Пожарный шланг массы $M$ и длины $L$ свёрнут в рулон радиуса. $R \ll L$. Центру рулона сообщают начальную горизонтальную скорость $v_0$ (и угловую скорость $v_0/R$), пока свободный конец шланга удерживают в фиксированной точке (см. рисунок ниже). Шланг разворачивается и становится прямым.  Петя и Полина (два ученика, изучающие физику) обсуждают, что происходит во время разворачивания. Они согласны с тем, что в некоторых отношениях упрощение анализа может быть оправдано: что, если начальная кинетическая энергия рулона намного больше его потенциальной энергии ($v_0\gg\sqrt{gR}$), то действием силы тяжести можно пренебречь; что шланг можно считать гибким; и что работой, необходимой для деформации шланга и преодоления как сопротивления воздуха, так и трения качения, можно пренебречь. Тем не менее, они считают, что важно исследовать вертикальное движение рулона в дополнение к более очевидному горизонтальному движению. Скорость раскручивающегося рулона постоянно увеличивается, и его ускорение явно сонаправлено с его скоростью. С другой стороны, равнодействующая горизонтальных внешних сил, действующих на рулон (сила трения и удерживающая сила на неподвижном конце шланга), направлено в противоположном направлении. Этот странный факт можно объяснить тем, что суммарный момент движущегося рулона (а следовательно и всей системы) равен \begin{equation} p(x) = m(x)v(x) = M(1-(x/L))\frac{v_0}{\sqrt{1-(x/L)}} = Mv_0\sqrt{1-(x/L)}, \end{equation} где $m(x) = M(1-(x/L))$ - масса куска рулона, находящегося в движении после того, как он прошёл расстояние $x$. Скорость $v(x)$ была определена с помощью закона сохранения энергии, пренебрегая гравитационными эффектами, и равна $v(x) = v_0/\sqrt{1-(x/L)}$. Видно, что с увеличением $x$ импульс рулона $p(x)$ уменьшается, что отражает тот факт, что масса движущегося рулона уменьшается быстрее увеличивается его скорость. Таким образом, направление результирующей силы $F(x)$, действующей на систему, противоположно направлению движения, а её значение равно \begin{equation} F(x) = \frac{dp}{dt} = \frac{dp}{dx}\frac{dx}{dx} = \frac{dp(x)}{x}v(x) = -\frac{Mv_0^2}{L}\frac{1}{2(1-(x/L))}. \end{equation} Петя (пользуясь законами сохранения энергии и массы) определил не только как зависят от пройденного расстояния $x$ масса рулона $m(x)$, его радиус $r(x)$ и его угловая скорость $\omega(x)$, но и также как зависит его момент инерции $I(x)$. Он также нашёл горизонтальную и вертикальную компоненты скорости центра масс рулона $v_x$ и $v_y$ (см. рисунок ниже). Все эти величины являются функциями от $x$, а следовательно и от времени $t$.  Петя утверждает: — Я нашёл $v_x$ и $v_y$, домножив их на мгновенное значение массы $m(x)$, я также нашёл компоненты импульса рулона $p_x$ и $p_y$, по скоростям изменения которых можно найти внешние силы $F$ и $N$. Далее он решил посчитать момент импульса $J$ всей этой странной системы, а также скорость его изменения, и таким образом проверить, будут ли крутящие моменты, вызванные внешними силами, создавать именно такую скорость изменения, т.е. проверить, будет ли выполняться $\tau_{вн} = dJ/dt$. Поскольку и центр рулона, и центр масс всей системы ускоряются, он выразил формулы для момента импульса и крутящих моментов не относительно этих точек, а относительно неподвижной точки P, неподвижного конца шланга. К своему великому удивлению, он обнаружил, что, хотя суммарный крутящий момент внешних сил равен нулю, момент импульса системы не остается постоянным, а $\textit{меняется со временем}$! После того, как он в сотый раз перепроверил свои расчеты, он был близок к тому, чтобы заявить: — В этой системе не выполняется основной закон динамики вращательного движения. Полина, однако, думала иначе! Она утверждала, что в методе, который использовал Питер, была ошибка, поскольку он применил хорошо известную стандартную формулу к ситуации, к которой она неприменима.
Кто был прав?
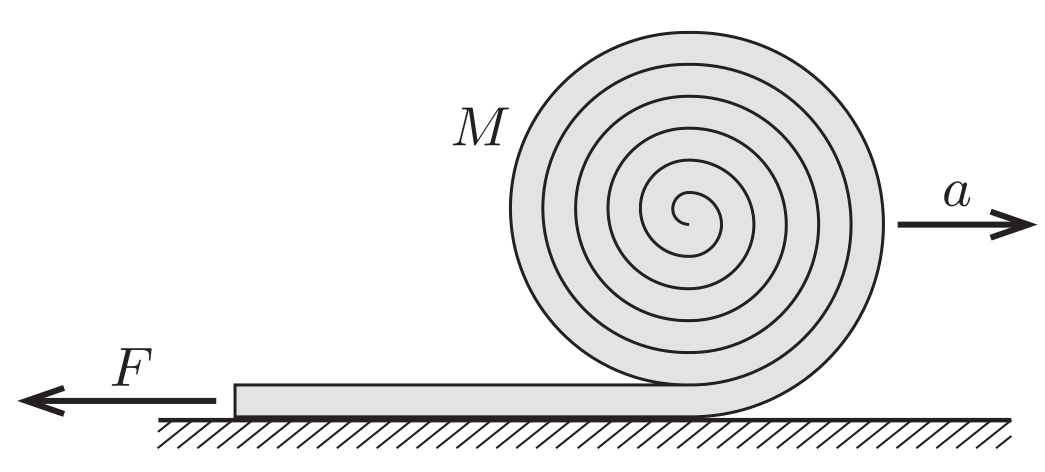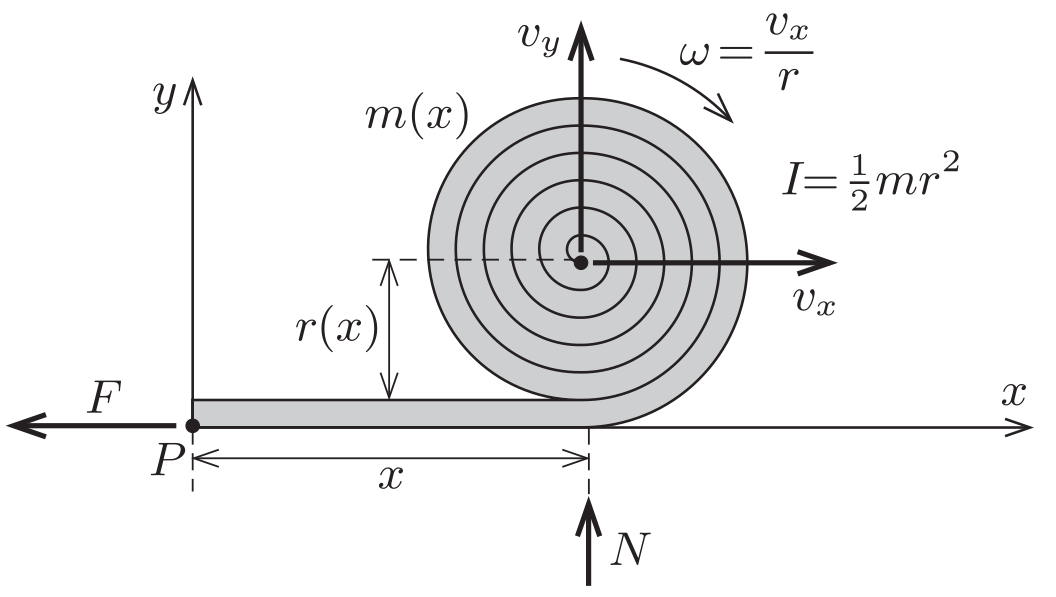
Ответ: Полина.
Темы:
T, ★★, Механика, Веревка, 200 задач, Динамика твердого тела